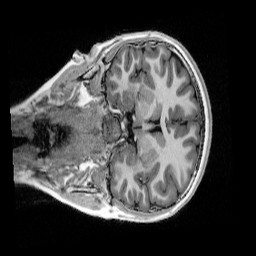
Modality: UNIT1_denoised
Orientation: coronal
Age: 11
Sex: female
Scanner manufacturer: siemens
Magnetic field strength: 3 T
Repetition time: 4 s
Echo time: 0.00303 s